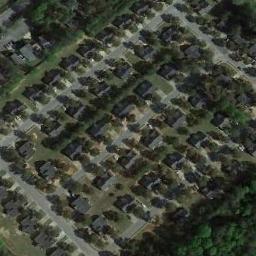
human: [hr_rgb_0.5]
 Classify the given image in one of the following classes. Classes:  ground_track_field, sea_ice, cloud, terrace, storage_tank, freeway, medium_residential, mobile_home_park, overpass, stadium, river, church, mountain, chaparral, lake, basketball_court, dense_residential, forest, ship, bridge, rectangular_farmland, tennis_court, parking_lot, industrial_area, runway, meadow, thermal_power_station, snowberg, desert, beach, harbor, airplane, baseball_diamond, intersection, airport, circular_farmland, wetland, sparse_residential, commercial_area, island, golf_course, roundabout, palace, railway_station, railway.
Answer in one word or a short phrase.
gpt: dense_residential